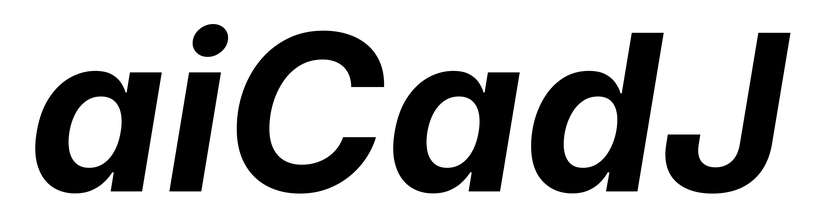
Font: Inter-Italic_Bold_Italic